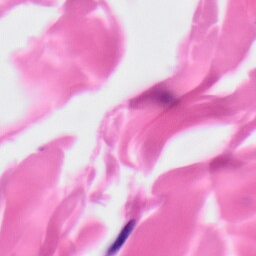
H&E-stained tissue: Skin